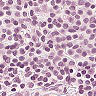
Metastatic tissue present: no